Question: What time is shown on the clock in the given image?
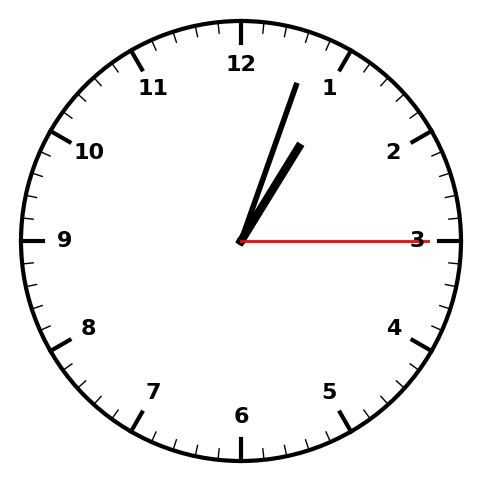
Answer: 01:03:15